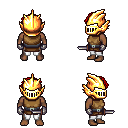
a pixel art fantasy rpg character, male body template, human, dark skin, leather chest armor, white pants, red curly afro hairstyle, gold helm, metal gloves, dagger, four views (front, back, left, right), 2x2 character sprite sheet, small pixel art, hard edges, no anti-aliasing